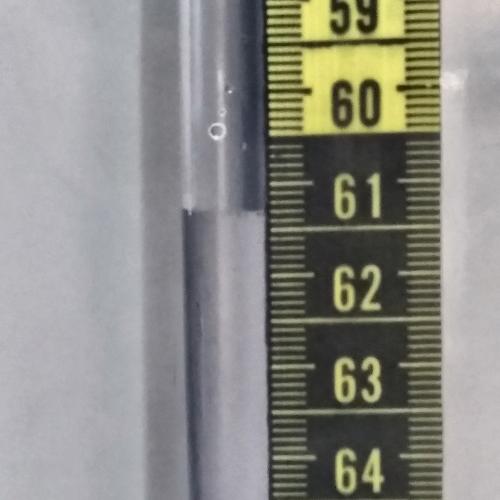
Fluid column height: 61.3 cm